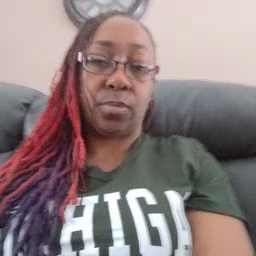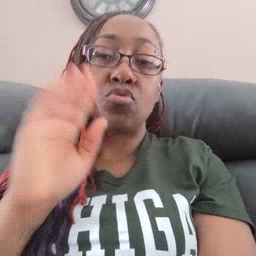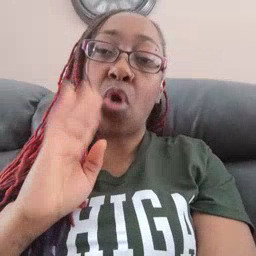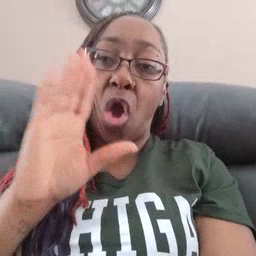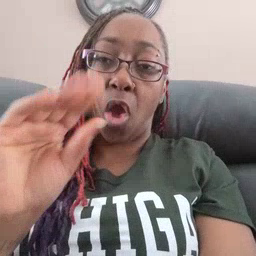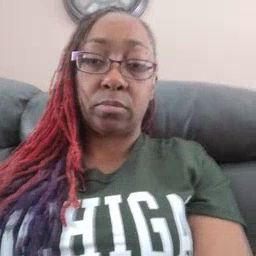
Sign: talk